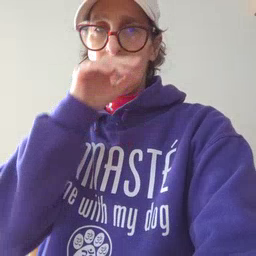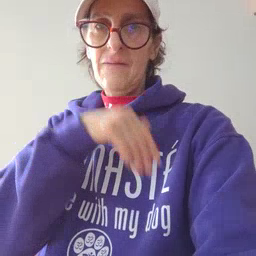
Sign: elephant